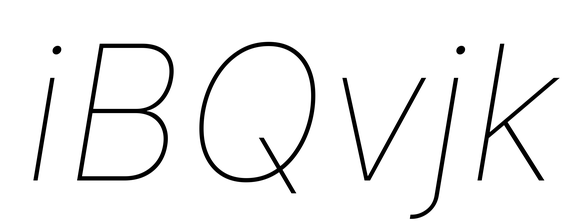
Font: Inter-Italic_Thin_Italic